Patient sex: M
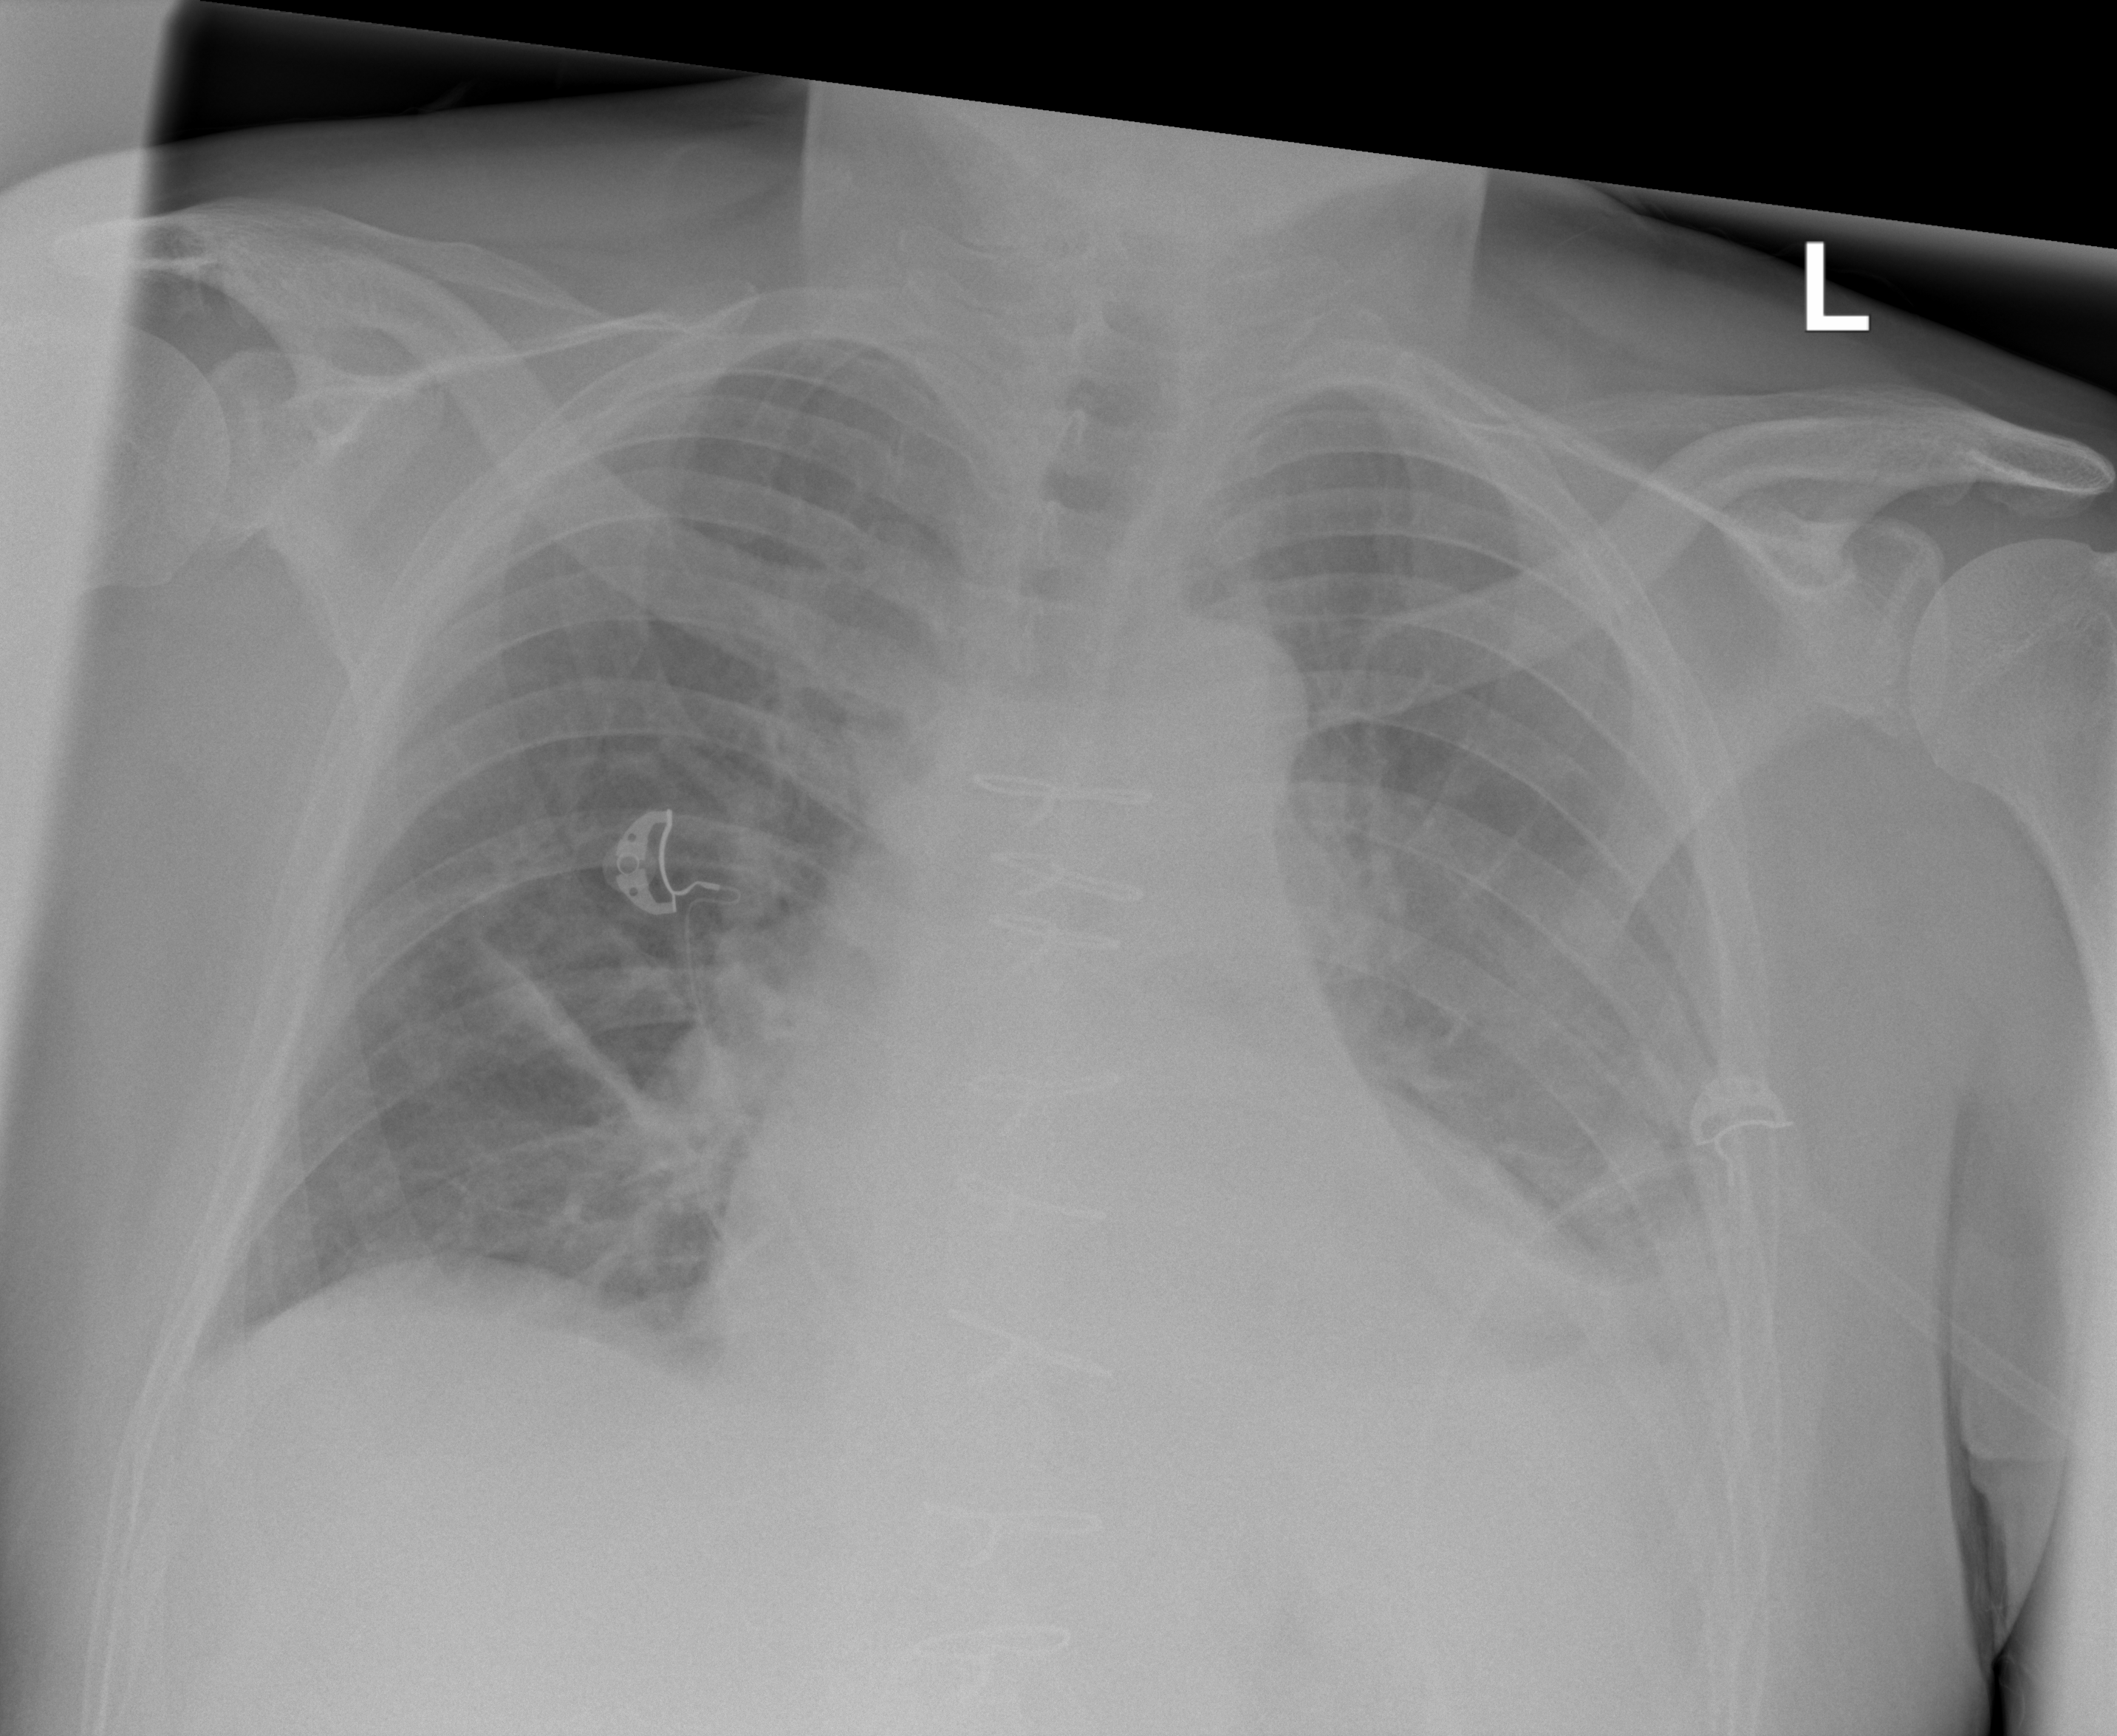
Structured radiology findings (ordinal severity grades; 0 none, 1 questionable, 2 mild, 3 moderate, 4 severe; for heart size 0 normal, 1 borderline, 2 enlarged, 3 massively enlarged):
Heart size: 2
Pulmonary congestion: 2
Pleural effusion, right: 0
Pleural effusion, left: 2
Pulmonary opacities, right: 0
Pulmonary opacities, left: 2
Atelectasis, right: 2
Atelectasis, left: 2